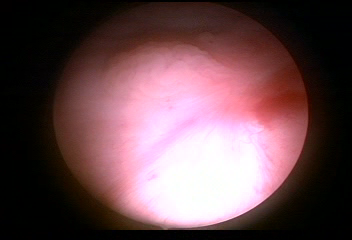
Modality: WLC
Class: Malignant
Subclass: LowGradePapillary
Lesion: L3
Stage: Ta
Morphology: Papillary
Bladder cancer association: Yes
Annotated structures: Tumor